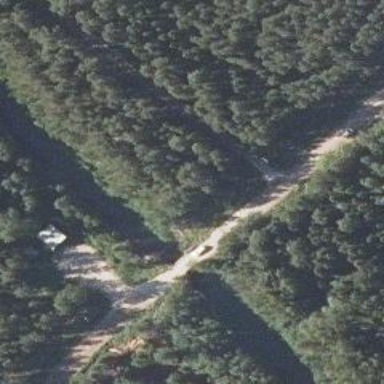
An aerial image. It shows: Unclassified road on bridge.